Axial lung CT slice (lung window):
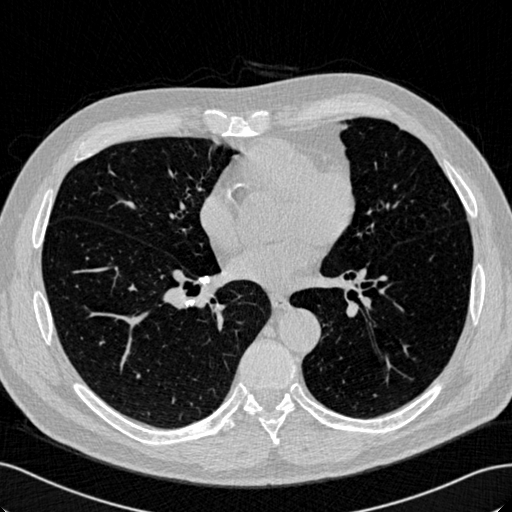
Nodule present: no